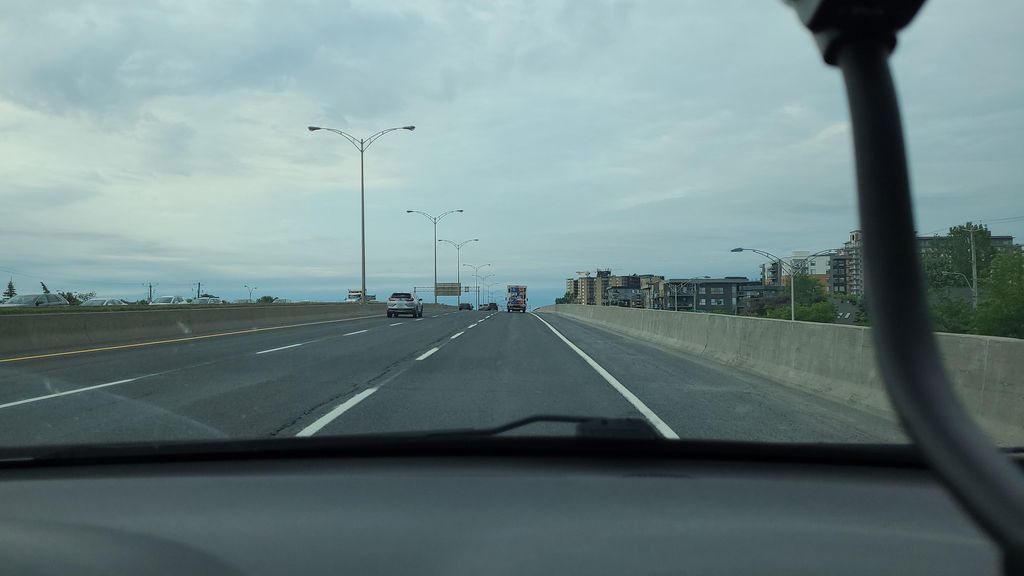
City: montreal